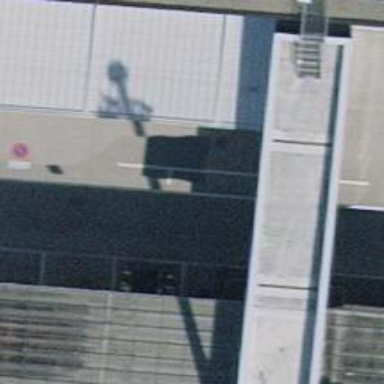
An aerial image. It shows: Terminal building at airport.